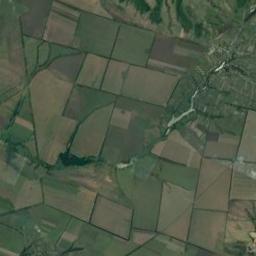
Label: rectangular_farmland